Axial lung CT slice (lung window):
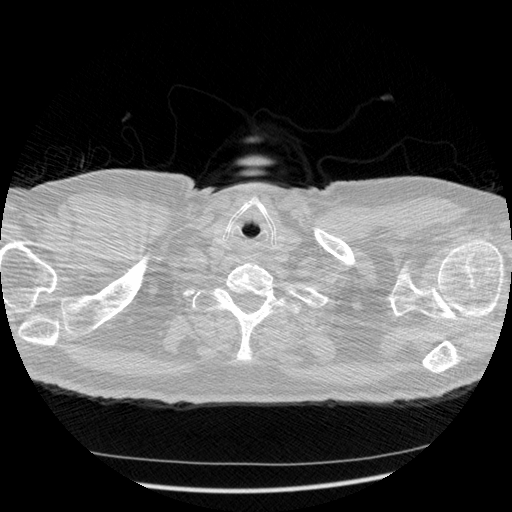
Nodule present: no